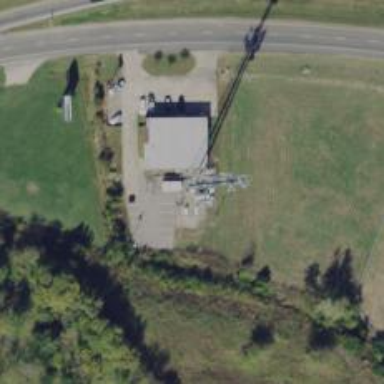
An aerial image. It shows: Mast tower used for communication.